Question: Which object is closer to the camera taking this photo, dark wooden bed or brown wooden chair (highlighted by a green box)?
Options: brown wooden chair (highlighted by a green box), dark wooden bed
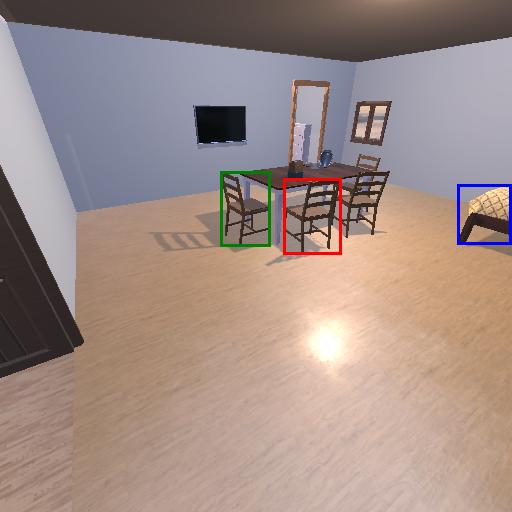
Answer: brown wooden chair (highlighted by a green box)